Question: I have produced a ribbon in MS Word with custom macros associated with various buttons to automate a checking process. As part of this checking process, it needs to go to Person A before Person B can sign off on it.
To add rigor to this I want to disable the "Person B Sign Off" button in the ribbon until Person A's has been completed, this as well as disabling various other buttons with conditional triggers. I have looked into multiple avenues but nothing has even come close to working with articles I've found, I assume I need to edit the XML but what and how I'm not sure.

For example - Retrieve LLC would be greyed out until LLC has actually filled in comments
Any pointers or help would be really appreciated!
//////////////////Edit///////////////////////
To clarify, the buttons above have been added using macros written in VBA and using the Customize Ribbon tool to add in the tab, group and individual buttons.
My understanding now is I include the following XML code to call on a callback that includes the getEnabled function, I have that sorted I hope. The error I run into now is finding what the unique ID of the button's I have added are since they've not been created using XML, i.e. Retrieve LLC as highlighted above isn't going to be referenced as 'button id="Retrieve LLC"'
'''
<customUI xmlns="http://schemas.microsoft.com/office/2009/07/customui" onLoad="MyAddinIntialize">
<ribbon startFromScratch= "false">
<tabs>
<tab id="Checking">
<group id="GovernanceProgress">
<button id="RetrieveLLC" getEnabled="btnCheck1_getEnabled" />
</group>
</tab>
</tabs>
</ribbon>
</customUI>
'''
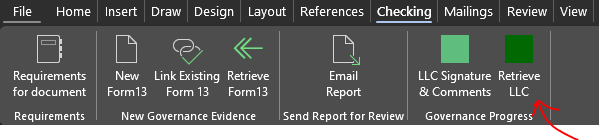
Answer: On the one hand you have to edit your XML - e.g.
'''
<button id ="btnLLCA" onAction="btnLLCA_onAction"
getEnabled="btnLLCA_getEnabled"
getVisible="btnLLCA_getVisible"
/>
'''
'getEnabled' and 'getVisible' are the keywords you were looking for.
The text after the equal sign is the name of the sub in your vba-code - like with onAction
And then create the according Subs in your VBA-Code:
'''
'Callback for btnLLCA_getEnabled
Sub btnLLCA_getEnabled(control As IRibbonControl, ByRef returnedVal)
returnedVal = hasPersonAReviewed -->adjust to your needs
End Sub
'Callback for btnLLCA_getVisible
Sub btnLLCA_getVisible(control As IRibbonControl, ByRef returnedVal)
returnedVal = hasProcessStarted --> adjust to your needs
End Sub
'''
So - what you have to do: return a 'returnedVal' according to the status of your process.